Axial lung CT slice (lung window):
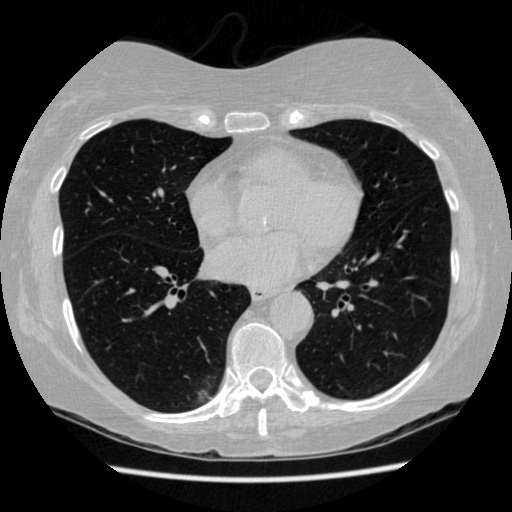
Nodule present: no